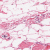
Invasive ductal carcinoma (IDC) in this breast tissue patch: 0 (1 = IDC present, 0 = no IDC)